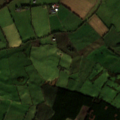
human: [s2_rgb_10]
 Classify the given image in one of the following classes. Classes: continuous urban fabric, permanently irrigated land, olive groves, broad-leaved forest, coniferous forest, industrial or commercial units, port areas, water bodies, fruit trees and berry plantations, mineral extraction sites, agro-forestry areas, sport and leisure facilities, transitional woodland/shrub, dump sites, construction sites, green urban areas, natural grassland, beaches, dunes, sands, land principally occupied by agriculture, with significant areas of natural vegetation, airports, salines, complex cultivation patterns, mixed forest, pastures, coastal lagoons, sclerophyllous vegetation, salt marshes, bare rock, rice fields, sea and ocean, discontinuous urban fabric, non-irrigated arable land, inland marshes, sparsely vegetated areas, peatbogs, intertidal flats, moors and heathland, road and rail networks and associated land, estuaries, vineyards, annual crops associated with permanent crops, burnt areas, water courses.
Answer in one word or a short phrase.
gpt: pastures, complex cultivation patterns, mixed forest